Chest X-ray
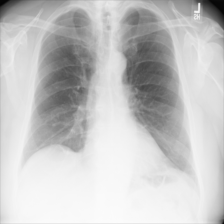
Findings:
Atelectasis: negative
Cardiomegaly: negative
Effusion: negative
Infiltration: negative
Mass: negative
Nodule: negative
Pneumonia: negative
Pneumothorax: negative
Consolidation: negative
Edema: negative
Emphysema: negative
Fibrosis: negative
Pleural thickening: negative
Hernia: negative